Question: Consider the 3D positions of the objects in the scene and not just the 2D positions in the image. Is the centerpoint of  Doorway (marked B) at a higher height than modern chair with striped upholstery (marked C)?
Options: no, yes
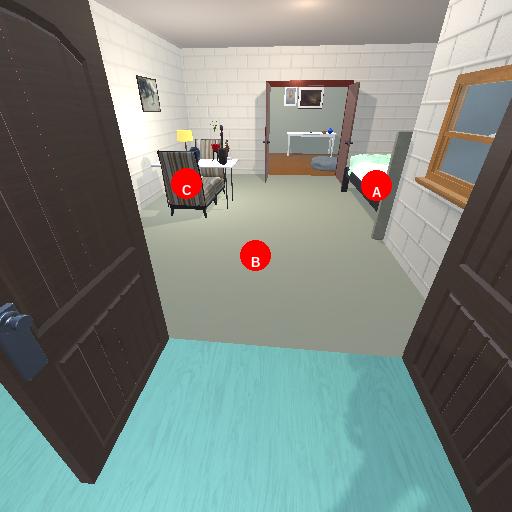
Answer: no